Question: I have just read the following:
> Let's say we want to have the player view an object located at the
world's origin (0, 0, 0). We want the player to be viewing the object
from the coordinates (100, 100, 100). To do this we need to build a
matrix containing this data. We build this matrix using a function
called XMMatrixLookAtLH(). Here is how you use it:'''
XMVECTOR vecCamPosition = XMVectorSet(100, 100, 100, 0);
XMVECTOR vecCamLookAt = XMVectorSet(0, 0, 0, 0);
XMVECTOR vecCamUp = XMVectorSet(0, 1, 0, 0);
XMMATRIX matView = XMMatrixLookAtLH(vecCamPosition, vecCamLookAt, vecCamUp);
'''
from: <URL>
I do not understand why if you want to look at an object located at 0, 0, 0, you should position the camera at 100, 100, 100... surely that would mean the camera was way past it... and then looking back at it?
thing is, if I set my camera to 0.0, 0.0, -1.0 and have my objects at a z index of 1.0... my camera can no longer see my objects...
I don't get it?

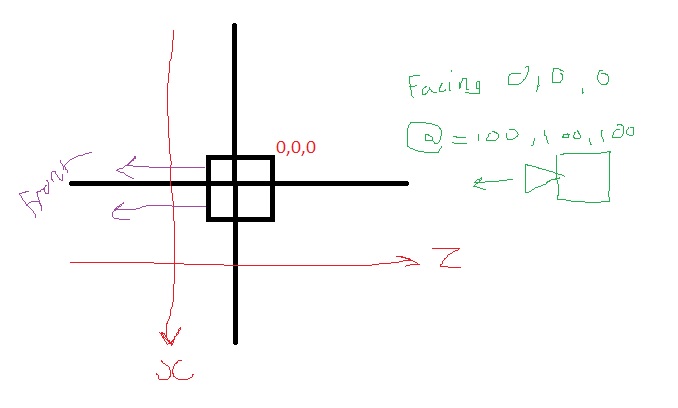
Answer: It sounds like you have 2D objects "facing" away from the camera when positioned at (0, 0, -1). If you reverse your ordering on your triangle vertices, they should show up.
You are fine to put the camera wherever you wish. If you are looking at 3D objects, you should have no issues.
In DirectX, 2D objects can only be seen when their vertices are in clockwise ordering as seen from the camera (though you can turn this off, or change it to discard counter-clockwise triangles if you wish). DirectX uses the clockwise vs counter-clockwise ordering to discard faces so it doesn't draw the backs of 3D objects.